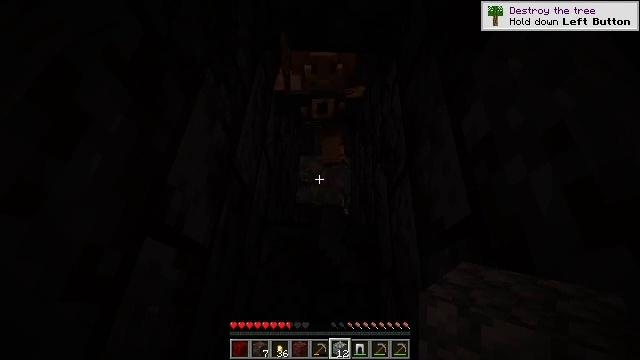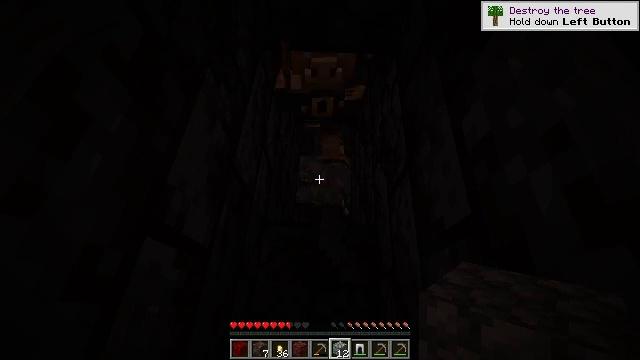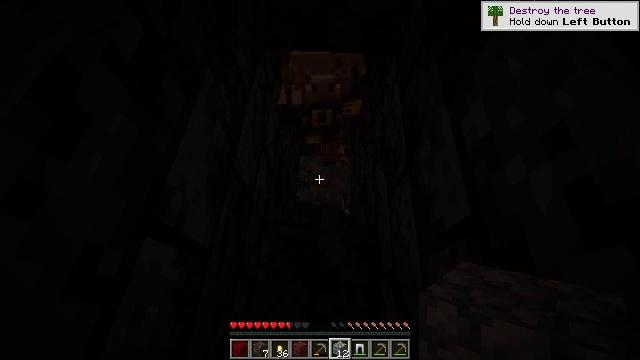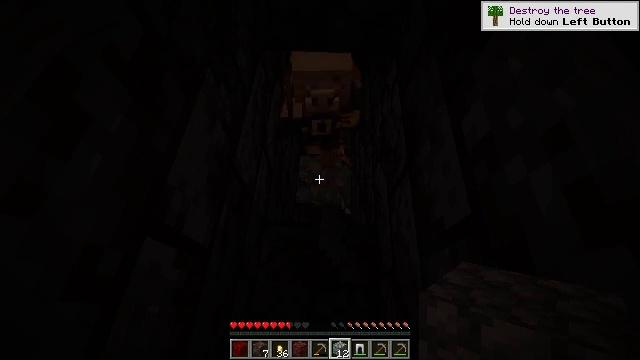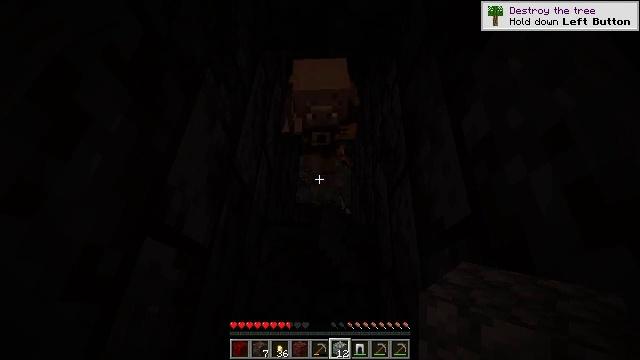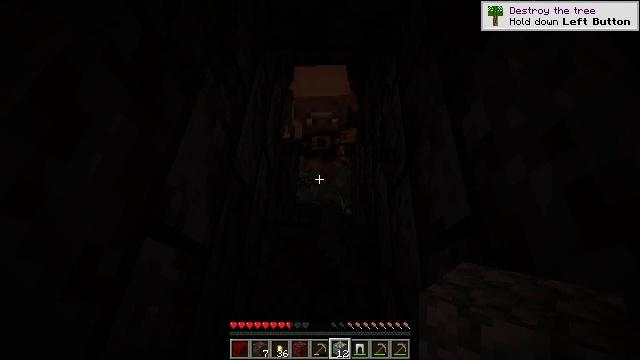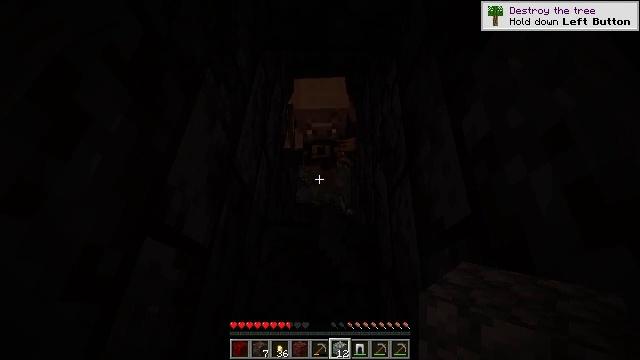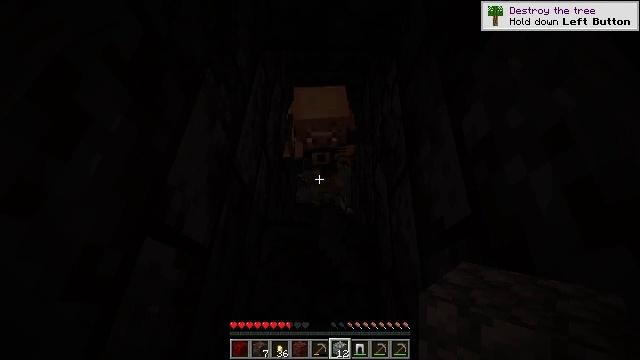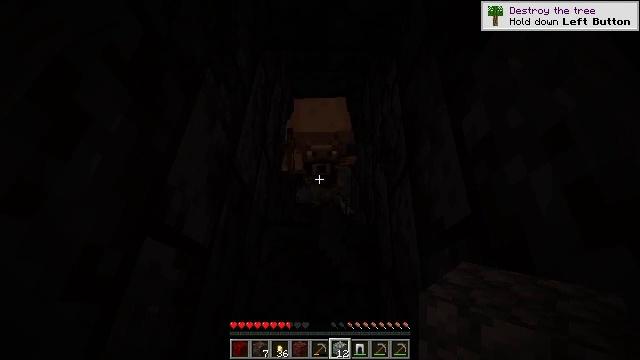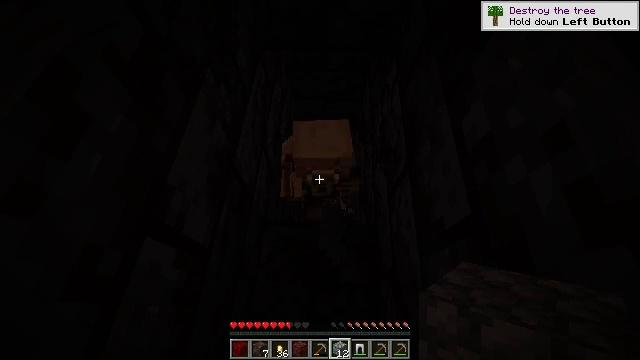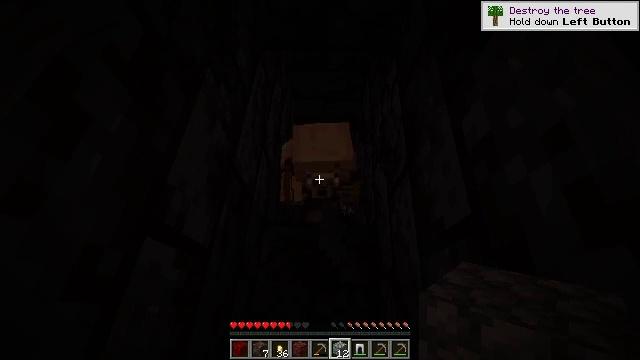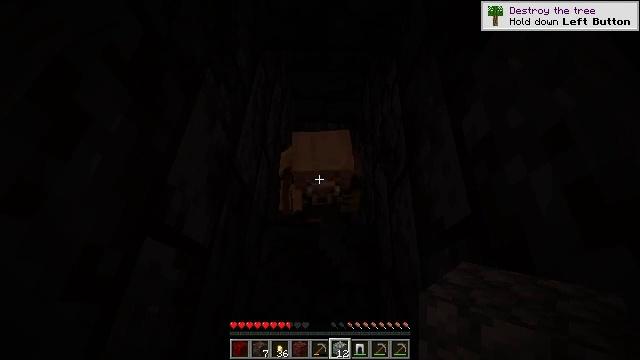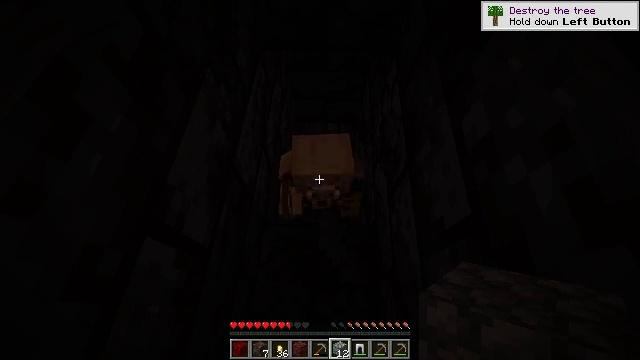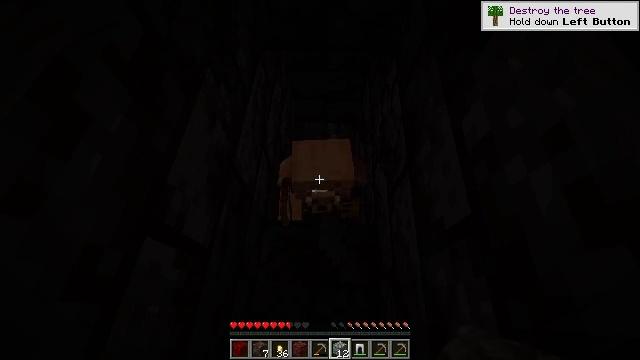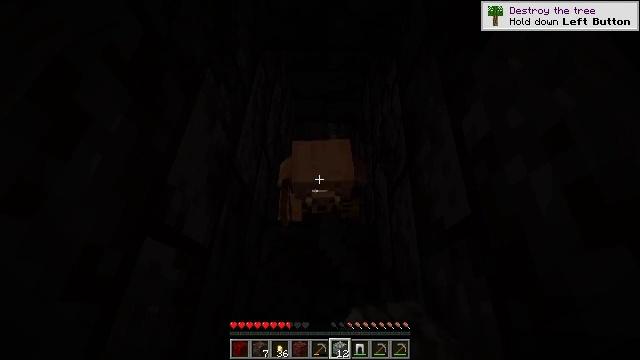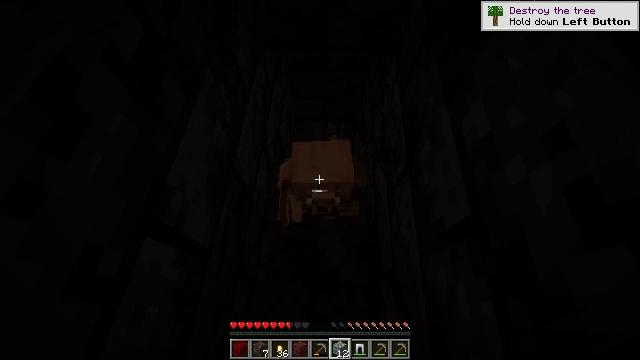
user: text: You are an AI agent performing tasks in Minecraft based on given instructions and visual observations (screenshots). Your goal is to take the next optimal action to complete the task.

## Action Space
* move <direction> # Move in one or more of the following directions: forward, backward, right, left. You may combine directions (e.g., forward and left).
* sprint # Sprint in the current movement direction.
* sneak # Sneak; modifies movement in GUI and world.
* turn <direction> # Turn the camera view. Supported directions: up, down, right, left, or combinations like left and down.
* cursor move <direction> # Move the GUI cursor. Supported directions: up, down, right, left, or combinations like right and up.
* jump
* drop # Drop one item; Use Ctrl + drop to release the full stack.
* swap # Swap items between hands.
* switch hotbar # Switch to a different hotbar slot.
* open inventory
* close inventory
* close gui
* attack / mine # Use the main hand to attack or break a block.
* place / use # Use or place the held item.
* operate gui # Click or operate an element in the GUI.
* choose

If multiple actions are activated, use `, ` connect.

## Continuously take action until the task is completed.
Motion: motion action
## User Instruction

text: Combat the piglin brute.
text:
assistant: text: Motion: sneak
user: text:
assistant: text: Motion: sneak
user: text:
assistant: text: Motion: sneak
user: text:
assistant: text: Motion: sneak
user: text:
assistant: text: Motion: sneak
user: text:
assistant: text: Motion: sneak
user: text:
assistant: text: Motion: sneak
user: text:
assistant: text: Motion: sneak
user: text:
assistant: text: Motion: sneak
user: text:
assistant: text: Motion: sneak
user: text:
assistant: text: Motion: sneak
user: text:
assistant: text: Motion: sneak
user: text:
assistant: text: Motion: sneak, attack / mine
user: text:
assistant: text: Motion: sneak, attack / mine
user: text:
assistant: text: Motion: sneak, attack / mine
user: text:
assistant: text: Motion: sneak
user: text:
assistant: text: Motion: sneak
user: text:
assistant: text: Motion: sneak
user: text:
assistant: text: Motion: sneak
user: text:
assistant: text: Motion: sneak
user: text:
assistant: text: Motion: sneak
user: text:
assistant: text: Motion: sneak
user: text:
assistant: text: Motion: sneak
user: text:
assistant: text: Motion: sneak
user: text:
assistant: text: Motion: sneak
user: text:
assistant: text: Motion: sneak
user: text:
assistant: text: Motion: sneak
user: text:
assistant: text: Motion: sneak
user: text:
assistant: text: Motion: sneak
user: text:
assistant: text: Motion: sneak